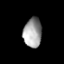
Tissue: lung
Cell type: Endothelial cells
Senescence score: 0.5984
Nuclear area (px): 526
Mean DAPI intensity: 161.222